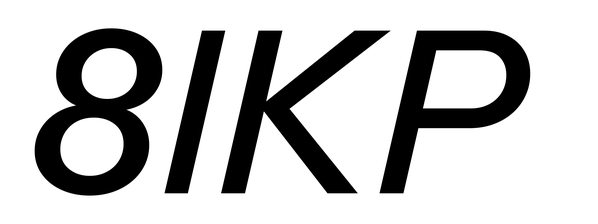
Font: InstrumentSans-Italic_Medium_Italic